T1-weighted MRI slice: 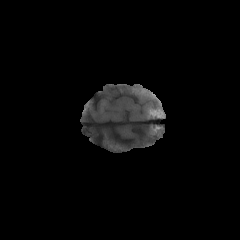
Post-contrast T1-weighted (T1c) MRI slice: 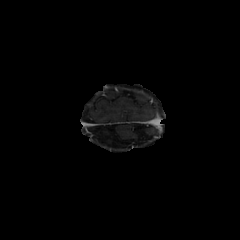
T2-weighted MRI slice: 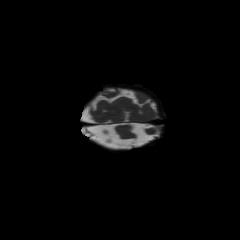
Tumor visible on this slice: no